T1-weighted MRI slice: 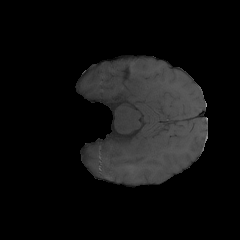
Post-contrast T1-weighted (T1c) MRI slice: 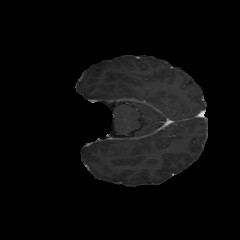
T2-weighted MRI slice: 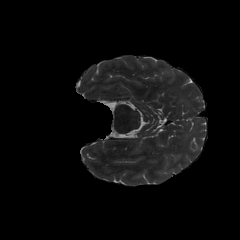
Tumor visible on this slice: no